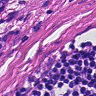
Metastatic tissue present: yes